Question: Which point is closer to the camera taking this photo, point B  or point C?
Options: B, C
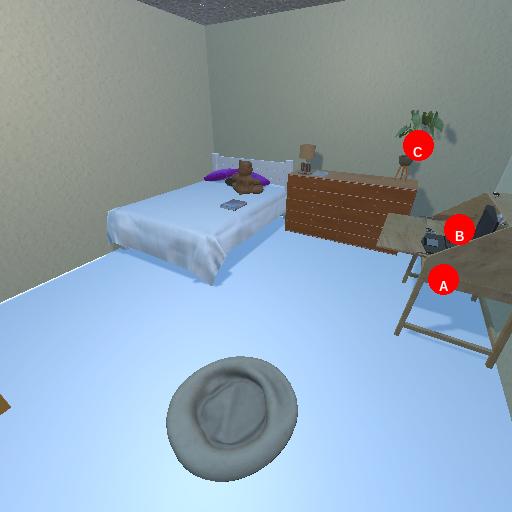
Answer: B